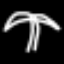
Label: palm tree